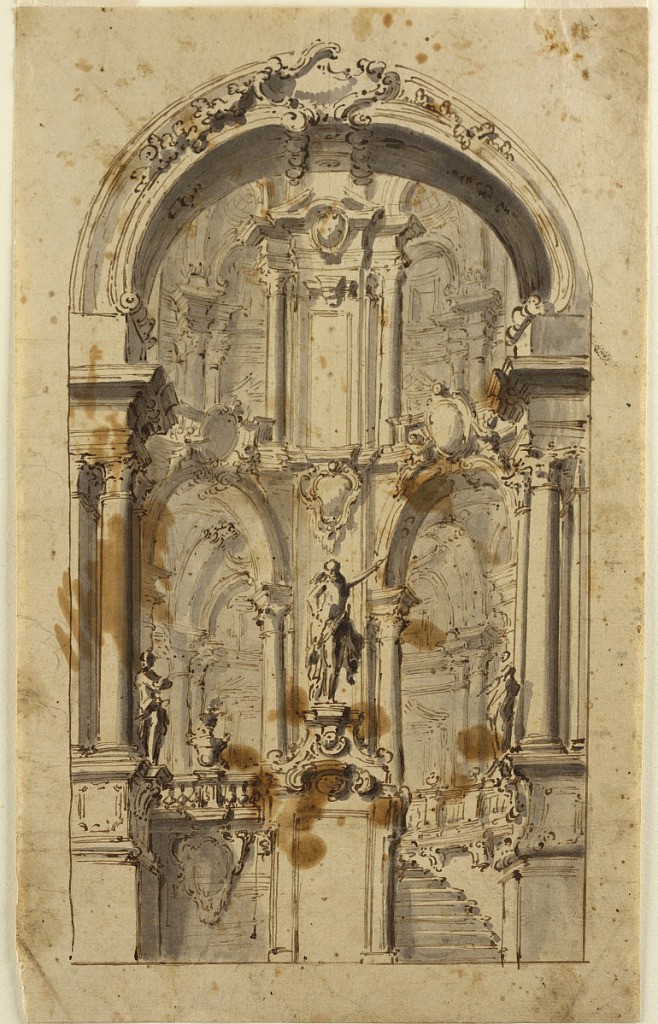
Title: Arched Doorway with Stairs
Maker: Giovanni Battista Natali III, Italian, 1698 - 1765
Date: ca. 1750
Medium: Pen and brown ink, gray wash on laid paper
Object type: Drawing
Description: Vertical rectangle showing arched entryway with stairs and asymmetrical cartouche.